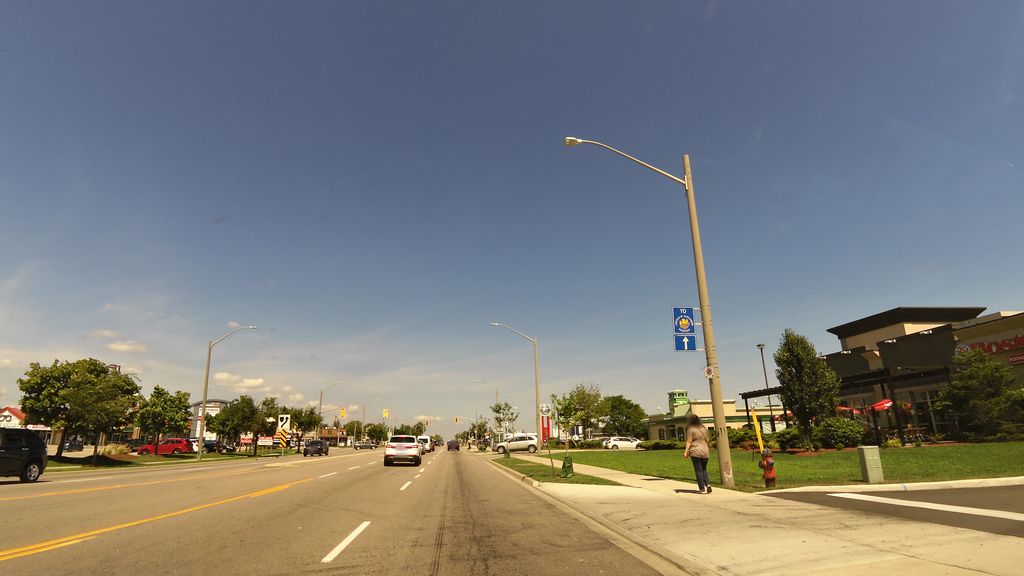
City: hamilton